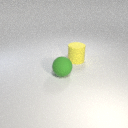
large green rubber sphere in front of large yellow rubber cylinder